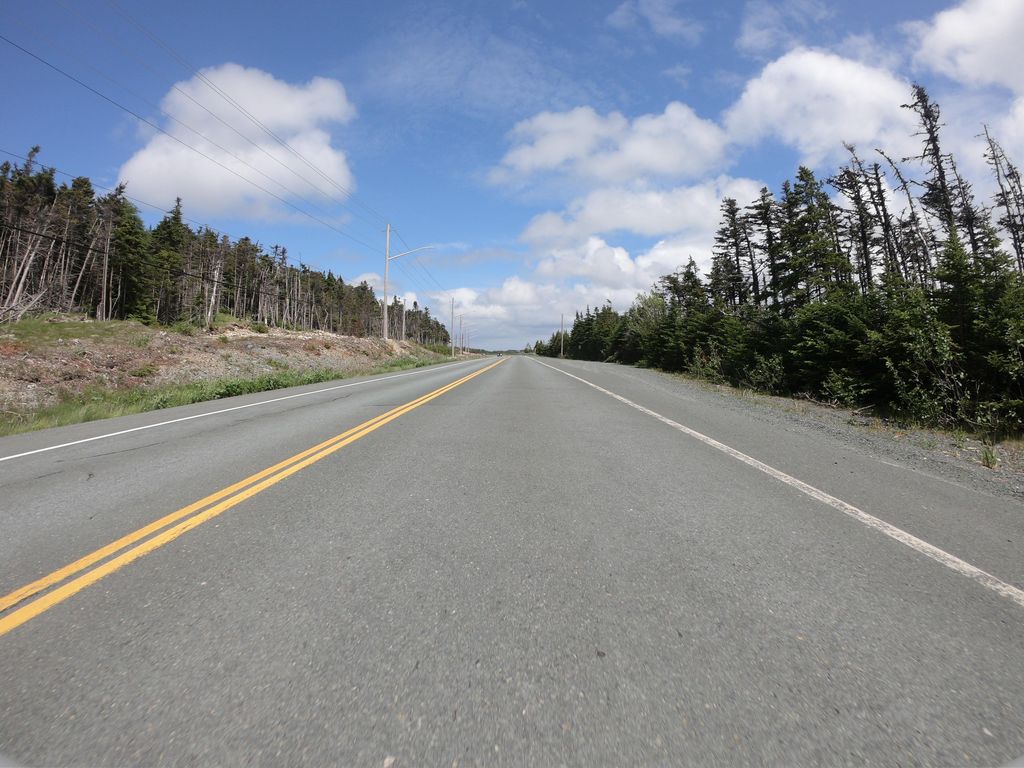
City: st_johns